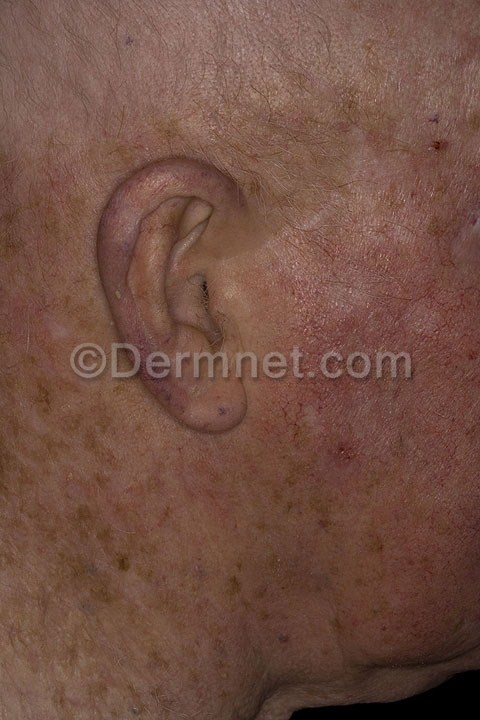
Disease: Light Diseases and Disorders of Pigmentation